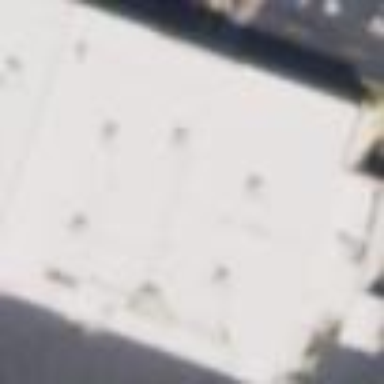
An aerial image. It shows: Building.